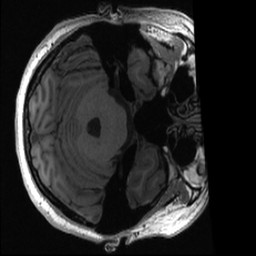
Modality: T1w
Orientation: axial
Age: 23
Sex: female